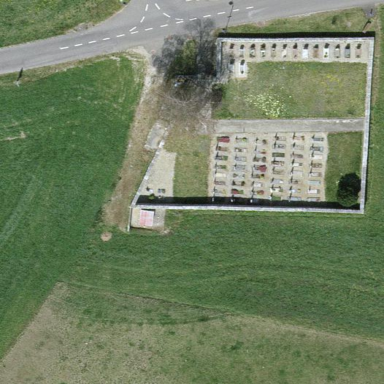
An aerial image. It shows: Cemetery.